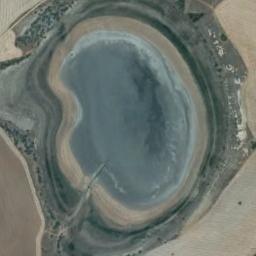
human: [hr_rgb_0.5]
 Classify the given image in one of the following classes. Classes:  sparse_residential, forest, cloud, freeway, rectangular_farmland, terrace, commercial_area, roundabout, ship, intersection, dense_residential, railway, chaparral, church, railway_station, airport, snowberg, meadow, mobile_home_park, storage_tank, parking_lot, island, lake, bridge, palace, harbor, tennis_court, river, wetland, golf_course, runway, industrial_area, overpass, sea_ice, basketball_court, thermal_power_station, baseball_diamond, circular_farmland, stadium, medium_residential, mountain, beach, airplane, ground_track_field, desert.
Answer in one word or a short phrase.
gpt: lake